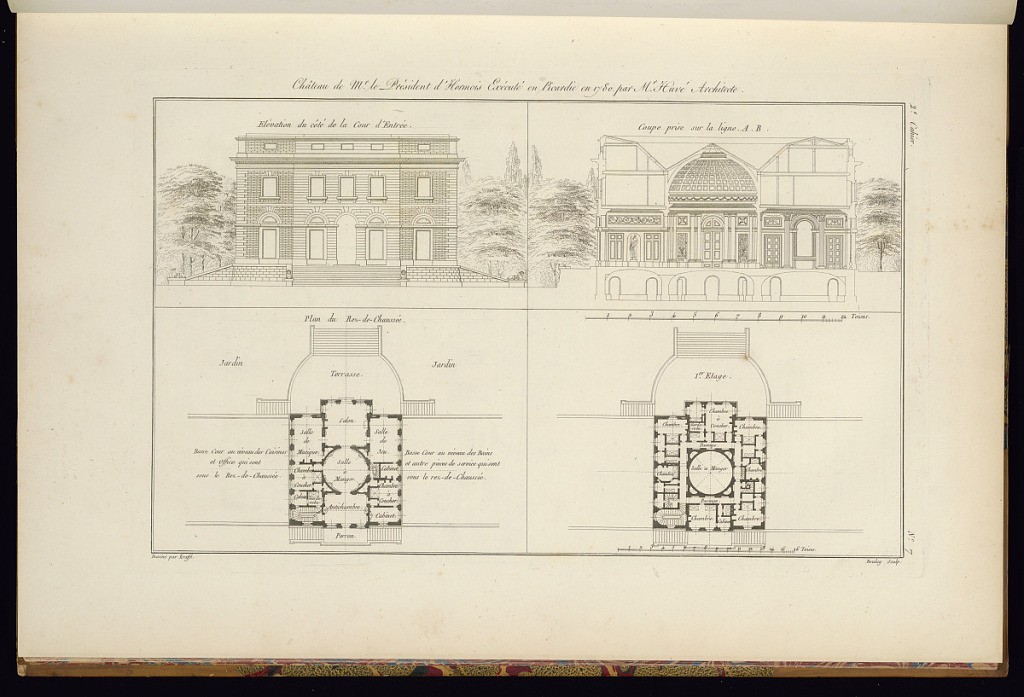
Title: Château de Mr. le Président d’Hormois Exécuté en Picardie en 1780 par Mr. Huvé Architecte
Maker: Jean-Charles Krafft, French, 1764 - 1833
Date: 1812
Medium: Etching and engraving on paper
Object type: Print
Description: An architectural print illustrating a chateau built in 1780 with a view of an exterior façade, a section view of the interiors and two floor plans for the ground floor and first floor. The house features neoclassical motifs, columns, a coffered domed ceiling, friezes, statues, and wall fountains. The plate is titled, numbered, and signed.